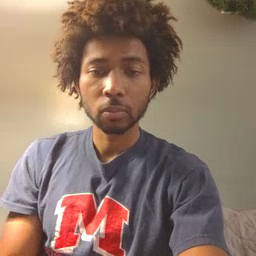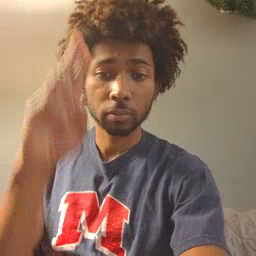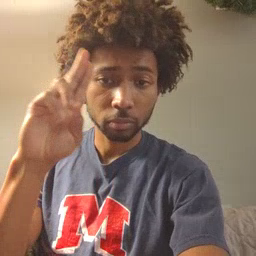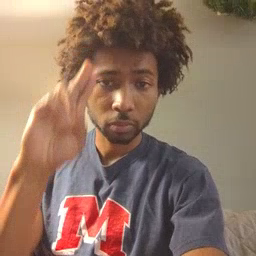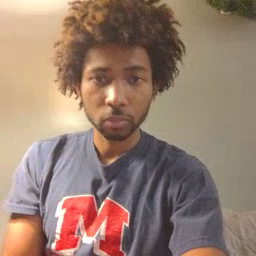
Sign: uncle